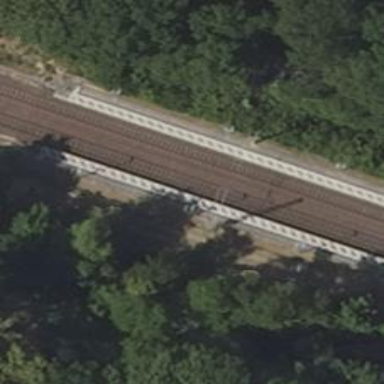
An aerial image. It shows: Public transport stop position along the railway.